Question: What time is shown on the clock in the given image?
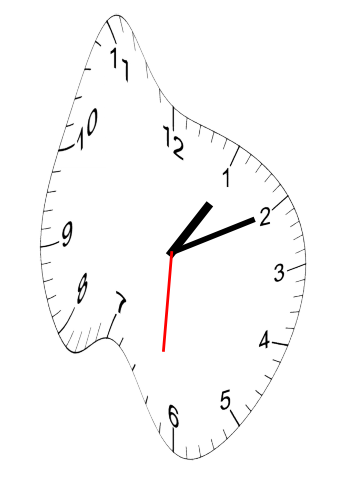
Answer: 01:10:31